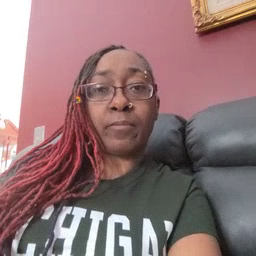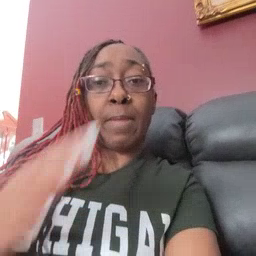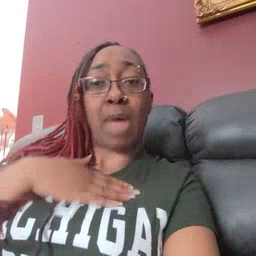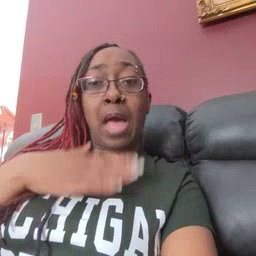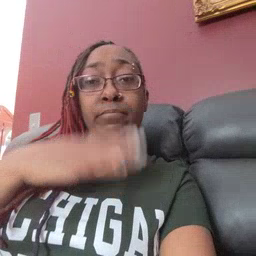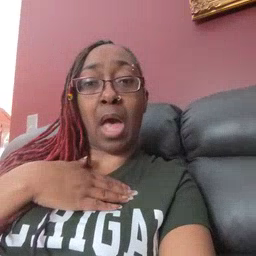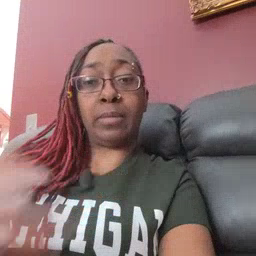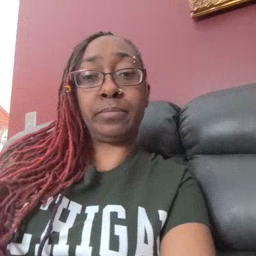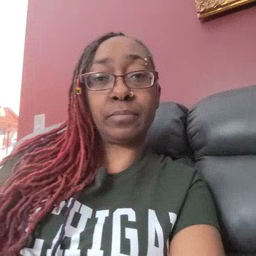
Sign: minemy